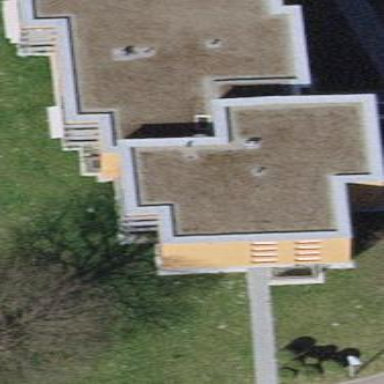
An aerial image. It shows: Flat-roofed apartment building.